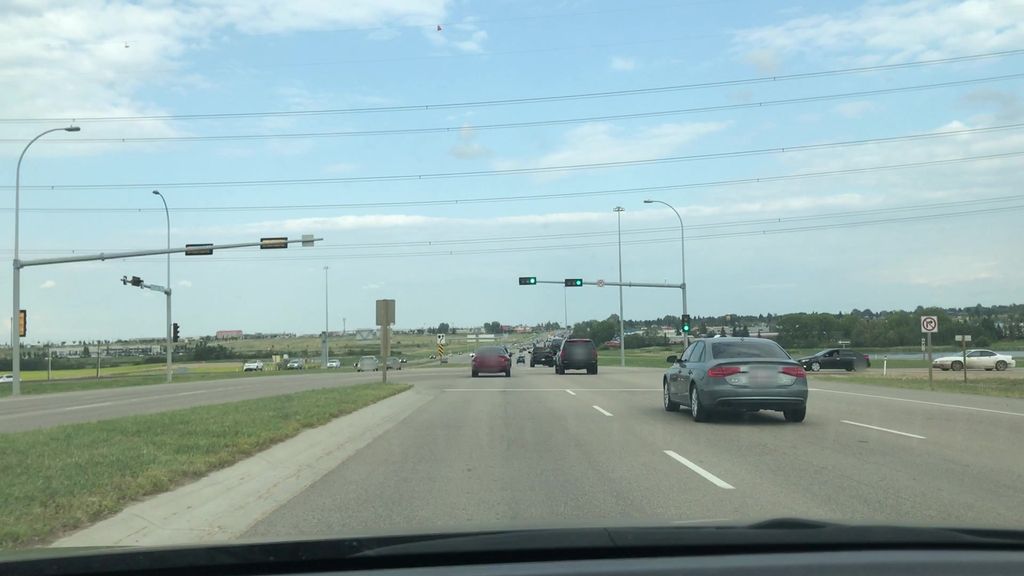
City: edmonton